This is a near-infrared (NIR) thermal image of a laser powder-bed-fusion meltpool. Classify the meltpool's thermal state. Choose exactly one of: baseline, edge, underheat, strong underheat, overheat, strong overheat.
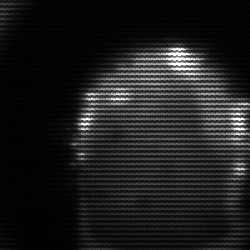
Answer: baseline